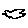
Label: bird